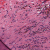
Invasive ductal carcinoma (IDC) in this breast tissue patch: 0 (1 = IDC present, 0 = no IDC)